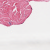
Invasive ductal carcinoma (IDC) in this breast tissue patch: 0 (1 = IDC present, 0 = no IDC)